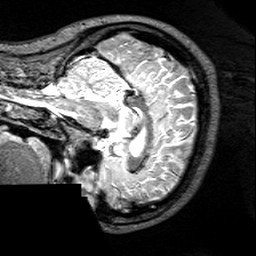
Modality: T2w
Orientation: sagittal
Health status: healthy
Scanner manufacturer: siemens
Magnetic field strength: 3 T
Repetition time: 4.8 s
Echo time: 0.458 s